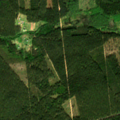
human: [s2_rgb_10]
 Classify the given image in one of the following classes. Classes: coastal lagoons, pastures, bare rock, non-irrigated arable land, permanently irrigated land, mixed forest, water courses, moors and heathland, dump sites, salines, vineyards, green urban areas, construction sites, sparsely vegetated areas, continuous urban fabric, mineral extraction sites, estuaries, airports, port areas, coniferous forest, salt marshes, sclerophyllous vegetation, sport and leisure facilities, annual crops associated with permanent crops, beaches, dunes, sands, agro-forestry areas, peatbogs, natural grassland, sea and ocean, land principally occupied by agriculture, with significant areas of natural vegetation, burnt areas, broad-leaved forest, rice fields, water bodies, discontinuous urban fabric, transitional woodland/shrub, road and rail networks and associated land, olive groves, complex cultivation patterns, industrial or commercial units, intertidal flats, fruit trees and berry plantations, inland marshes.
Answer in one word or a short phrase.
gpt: coniferous forest, mixed forest